Question: I want to change the legend label: instead of the color hex code put "speed", "temp" and "pressure".
'''
ggplot(f1, aes(timestamp)) +
geom_point(aes(y=speed, color="#e41a1c")) +
geom_point(aes(y=pressure, color="#377eb8")) +
geom_point(aes(y=temperature, color="#4daf4a"))
'''

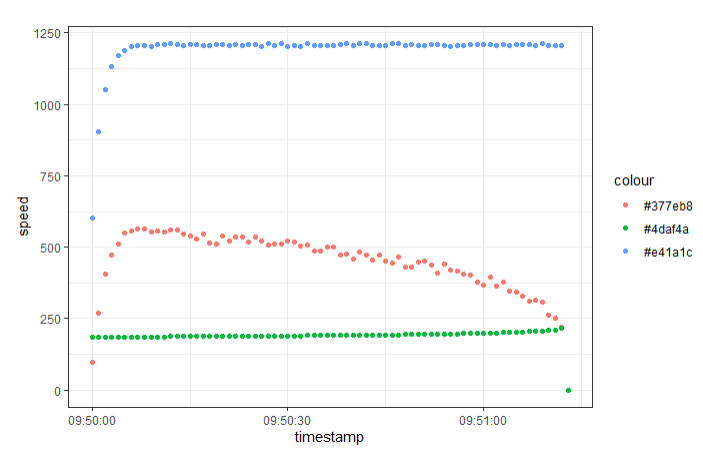
Answer: you can try this:
'''
ggplot(f1, aes(timestamp)) +
geom_point(aes(y=speed, color="speed")) +
geom_point(aes(y=pressure, color="pressure")) +
geom_point(aes(y=temperature, color="temperature"))
'''
to adjust the colours you can do this:
'''
ggplot(f1, aes(timestamp)) +
geom_point(aes(y=speed, color="speed")) +
geom_point(aes(y=pressure, color="pressure")) +
geom_point(aes(y=temperature, color="temperature"))+
scale_color_manual("variable", values=c("red", "yellow", "blue")) #or your hex-codes
'''